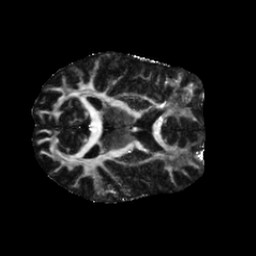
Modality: FA
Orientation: axial
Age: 30
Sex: female
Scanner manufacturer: siemens
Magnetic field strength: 6.98 T
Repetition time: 7.776 s
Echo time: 0.076 s